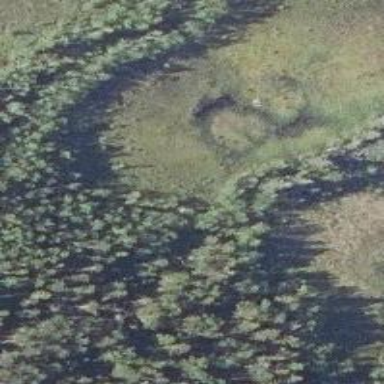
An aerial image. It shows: Bog wetland.